Field crop: maize
Growth stage: 2
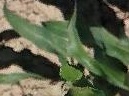
Species: maize